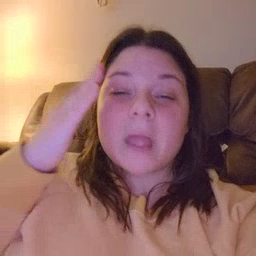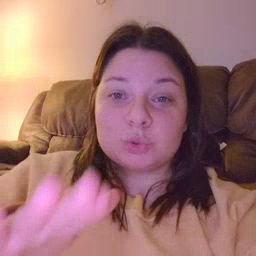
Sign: bedroom